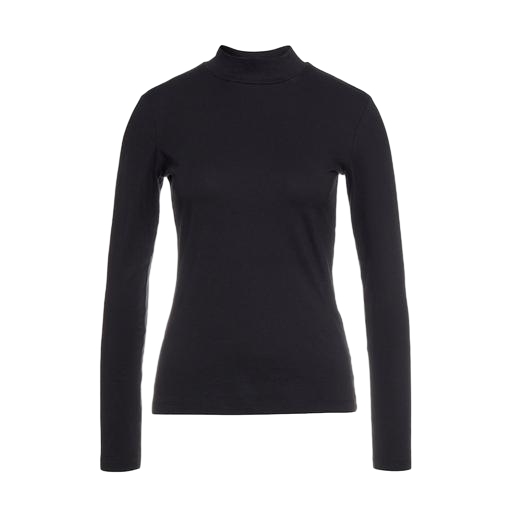
high-neck top, black polo-neck top, high-neck ribbed-jersey t-shirt, white background